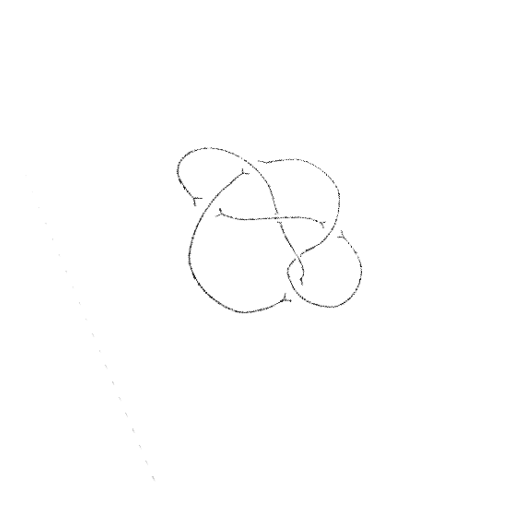
Crossing number: 6